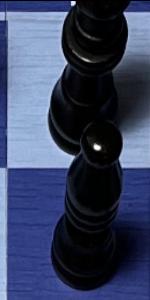
Label: Bishop_Black